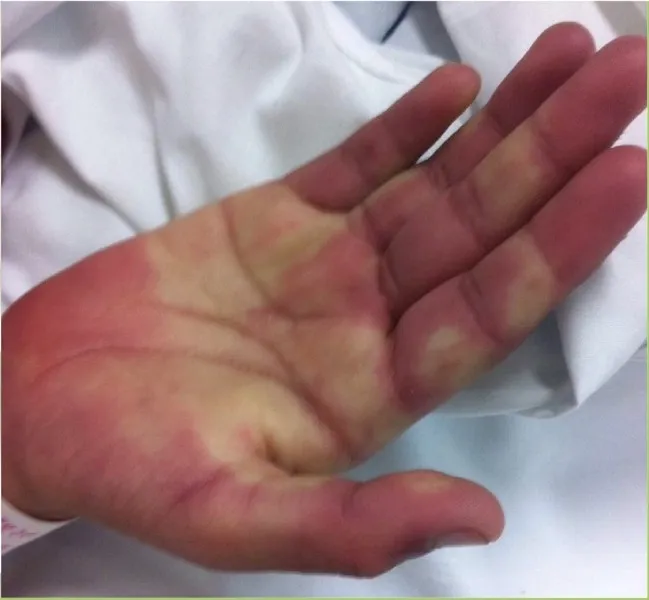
Erythema in palms accompanied by intense Raynaud's phenomenon.
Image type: medical_photograph (skin_photograph)